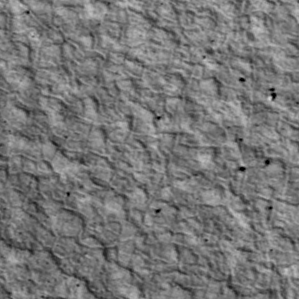
Label: non_frost